Aerial crown-view tile of a tropical tree (Barro Colorado Island, Panama), acquired 20240918:
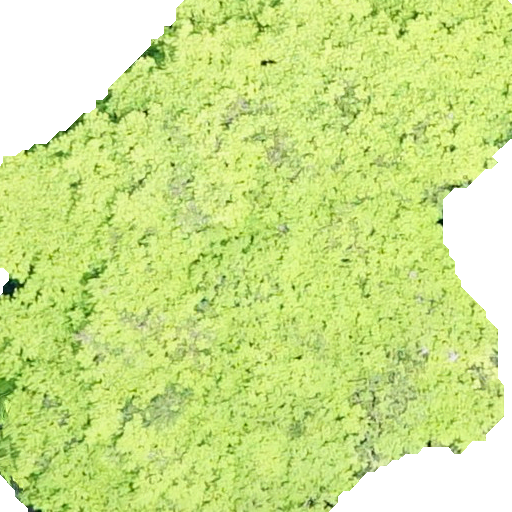
Species: Tachigali panamensis
GBIF accepted scientific name: Tachigali panamensis
Crown area: 398.591 m²